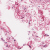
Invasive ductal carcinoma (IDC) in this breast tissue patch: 0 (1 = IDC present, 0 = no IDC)